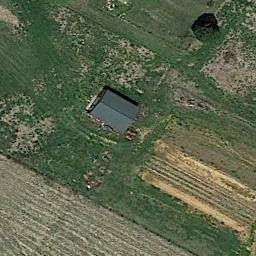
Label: sparse_residential